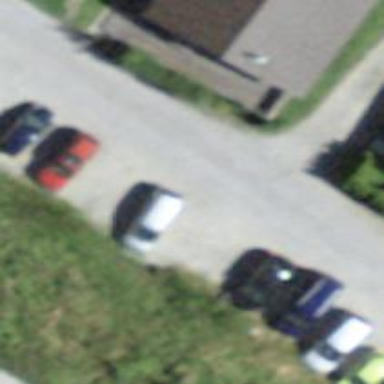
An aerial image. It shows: Parking available on the street side.